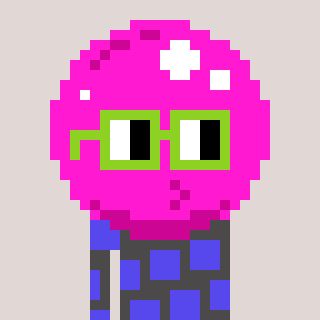
a pixel art character with square light green glasses, a bubblegum-shaped head and a grayscale-colored body on a warm background